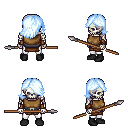
a pixel art fantasy rpg character, male body template, skeleton, leather chest armor, white pants, white cyan swoop hairstyle, cloth bracers, black shoes, spear, four views (front, back, left, right), 2x2 character sprite sheet, small pixel art, hard edges, no anti-aliasing